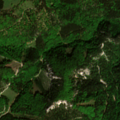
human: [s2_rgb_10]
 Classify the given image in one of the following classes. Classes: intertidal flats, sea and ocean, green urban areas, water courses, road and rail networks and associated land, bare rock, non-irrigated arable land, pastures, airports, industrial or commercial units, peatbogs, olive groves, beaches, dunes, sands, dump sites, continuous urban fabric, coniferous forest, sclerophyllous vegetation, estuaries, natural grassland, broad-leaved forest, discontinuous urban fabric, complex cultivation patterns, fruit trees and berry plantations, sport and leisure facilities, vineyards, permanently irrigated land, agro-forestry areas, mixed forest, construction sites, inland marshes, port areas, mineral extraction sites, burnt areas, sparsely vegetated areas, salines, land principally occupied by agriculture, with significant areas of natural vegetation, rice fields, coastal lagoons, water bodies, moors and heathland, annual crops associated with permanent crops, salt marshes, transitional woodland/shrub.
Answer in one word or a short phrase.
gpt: coniferous forest, mixed forest, natural grassland